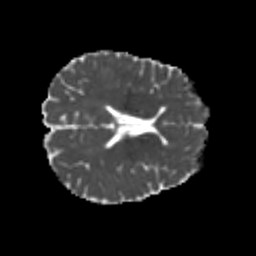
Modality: MD
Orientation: axial
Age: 25
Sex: male
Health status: healthy
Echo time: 0.074 s